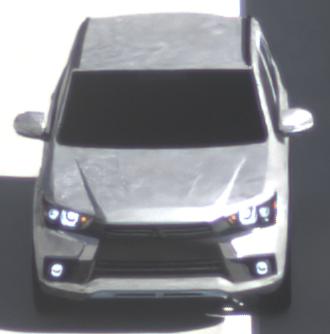
Make: Mitsubishi
Model: Outlander 2.0 Plug-In Hybrid
Detailed model: Outlander (III) Plug-In Hybrid
Model produced from: 2015/10
Model produced until: 2018/08
Doors: 5
Color: white
Road condition: dry road
Daytime: morning or afternoon
Contrast: medium contrast